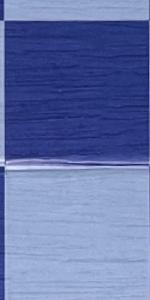
Label: Empty